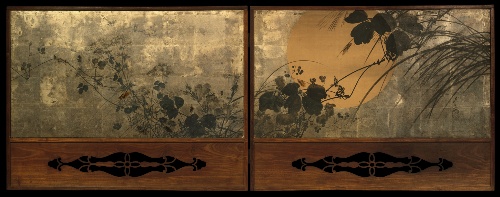
Title: 月に秋草図屏風|Autumn Grasses in Moonlight
Artist: Shibata Zeshin
Artist bio: Japanese, 1807–1891
Date: second half of the 19th century
Object type: Screen
Classification: Paintings
Medium: Two-panel folding screen; ink, lacquer, silver, and silver leaf on paper
Culture: Japan
Period: Meiji period (1868–1912)
Dimensions: Image (each panel): 18 in. × 33 1/4 in. (45.7 × 84.5 cm)
Each panel, with frame: 26 1/8 × 34 3/8 in. (66.4 × 87.3 cm)
Overall with frame (both panels): 26 1/8 in. × 69 in. (66.4 × 175.3 cm)
Department: Asian Art
Credit line: The Harry G. C. Packard Collection of Asian Art, Gift of Harry G. C. Packard, and Purchase, Fletcher, Rogers, Harris Brisbane Dick, and Louis V. Bell Funds, Joseph Pulitzer Bequest, and The Annenberg Fund Inc. Gift, 1975
Accession year: 1975
Repository: Metropolitan Museum of Art, New York, NY
Tags: Moon|Plants